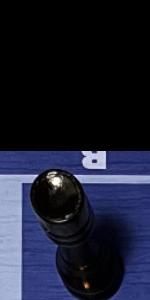
Label: Rook_Black